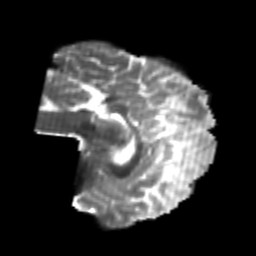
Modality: T2w
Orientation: sagittal
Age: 21
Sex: male
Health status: healthy
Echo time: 0.074 s